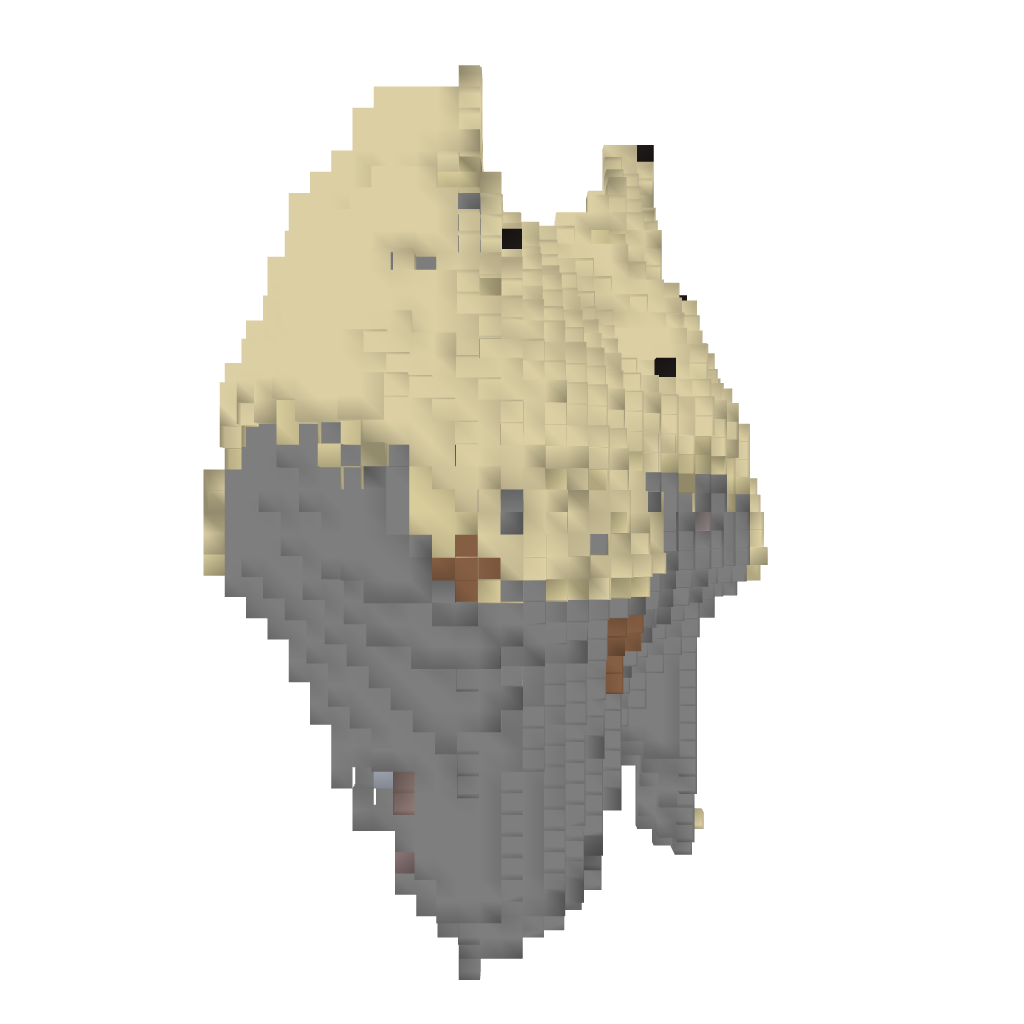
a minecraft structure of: Floating Island: Desert Hill